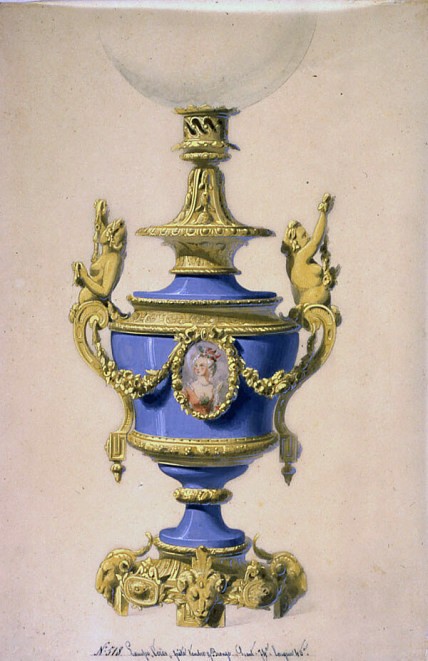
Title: Design for an Oil Lamp.
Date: ca. 1855
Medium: Pencil, brush and ink, watercolor, tempera colors on tracing paper, tipped down.
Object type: Drawing
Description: The body of the lamp is a blue porcelain vase with a central field in the form of an oval containg a bust-length portrait of a woman.  The portrait is enclosed in a bronze frame, flanked by garlands which are tied to the bronze handle mounts.  Bronze base and fixture above holding a glass globe (partly shown.) At lower center: No. 518. Lampe "Cares" pate tendre and Bronze. haut. 74c largeur 40c." (inscribed.)